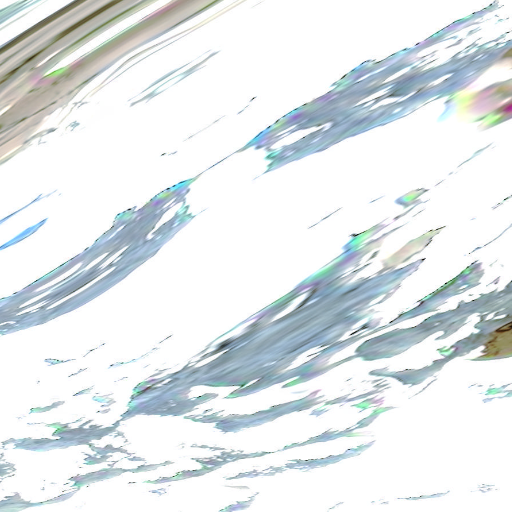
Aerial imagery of mountain in Alaska named Tanada Peak containing only unknown